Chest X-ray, PA view. Patient: 75 years old, sex M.
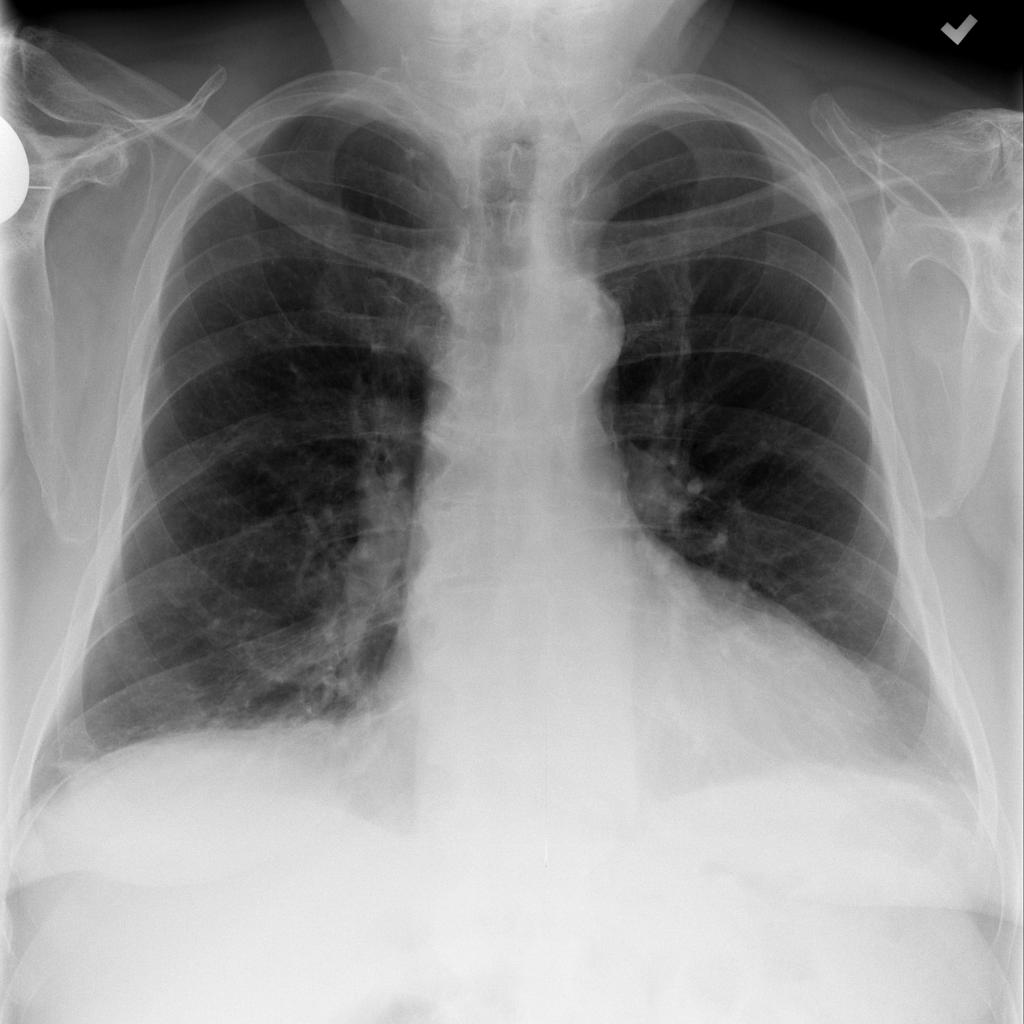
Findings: No Finding